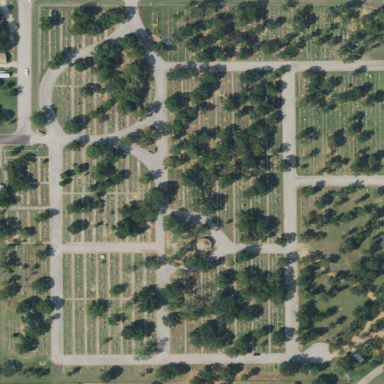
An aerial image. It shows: Cemetery.